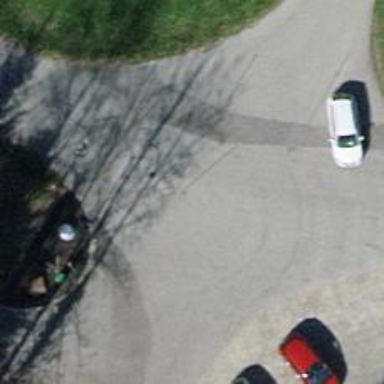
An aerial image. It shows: Unclassified road with asphalt surface and no sidewalk.